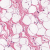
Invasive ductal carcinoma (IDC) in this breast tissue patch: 0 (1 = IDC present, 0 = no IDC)